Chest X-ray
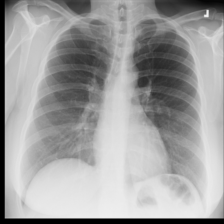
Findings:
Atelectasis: negative
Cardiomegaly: negative
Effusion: negative
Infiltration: negative
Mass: negative
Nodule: negative
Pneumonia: negative
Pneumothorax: negative
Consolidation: negative
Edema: negative
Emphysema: negative
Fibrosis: negative
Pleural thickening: negative
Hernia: negative